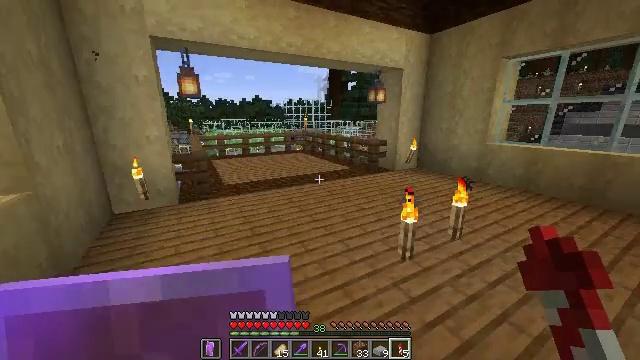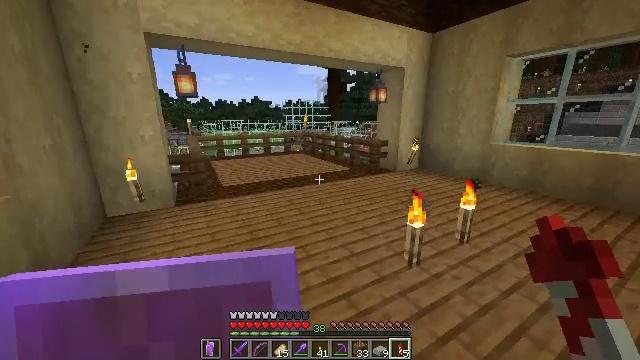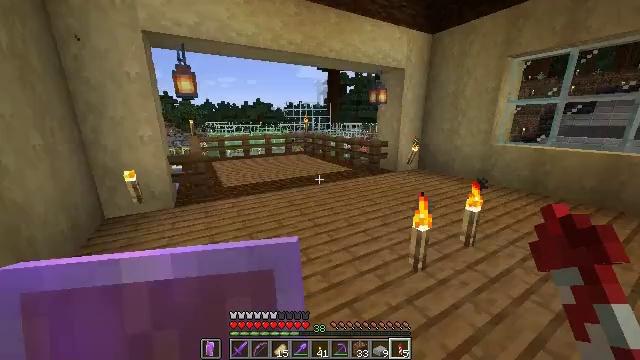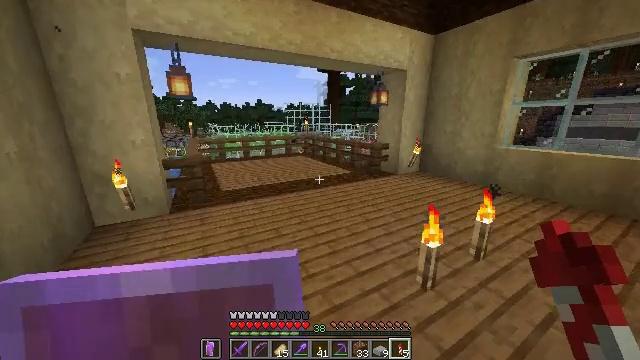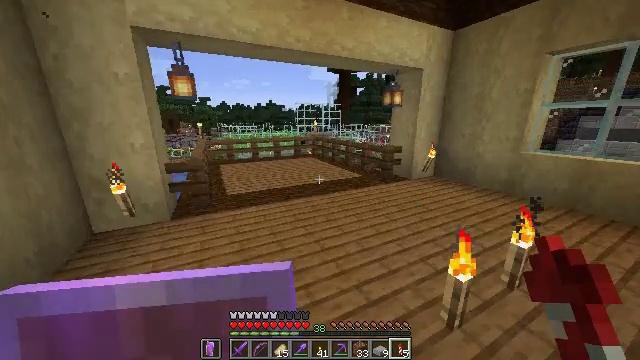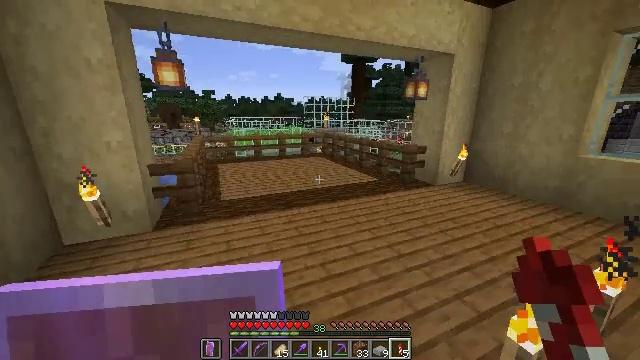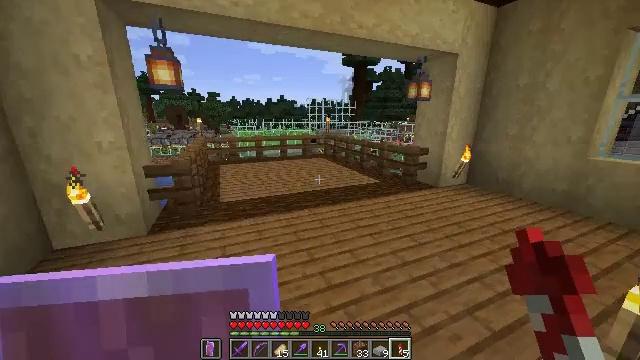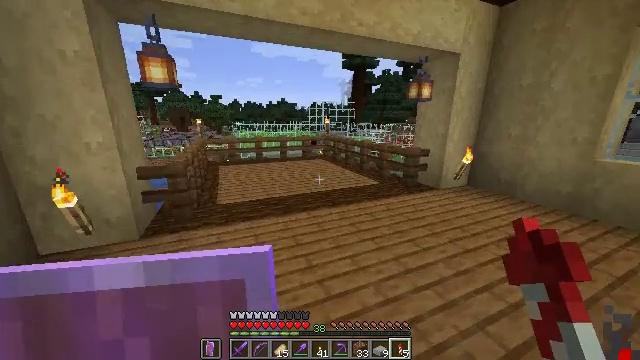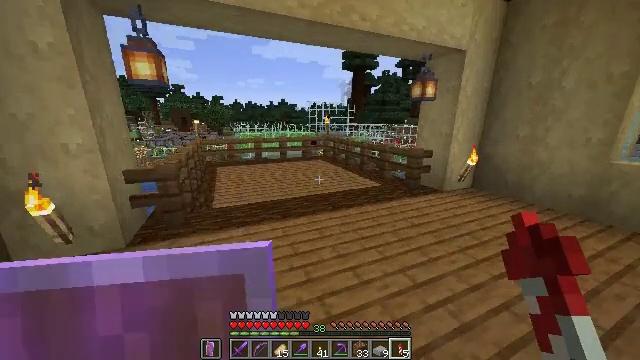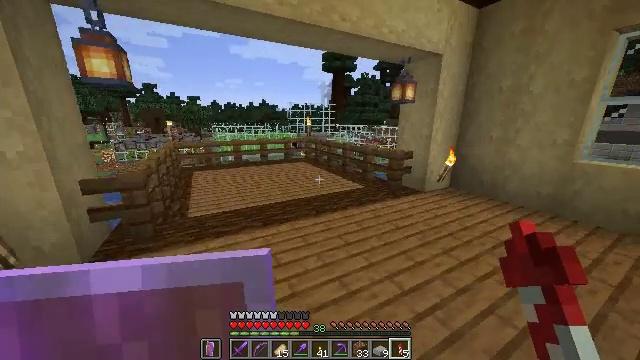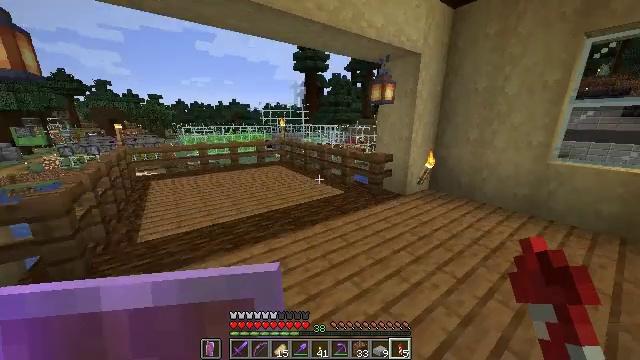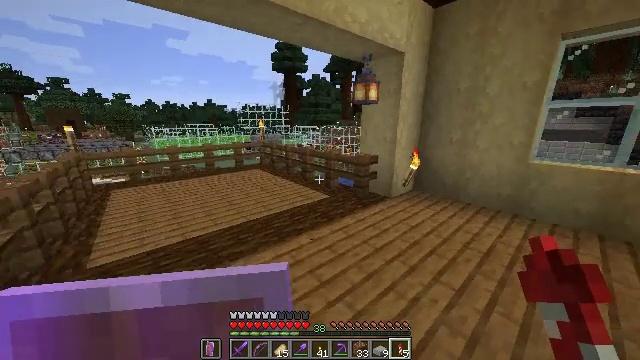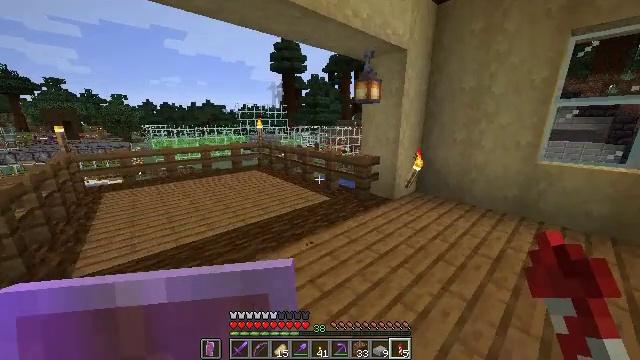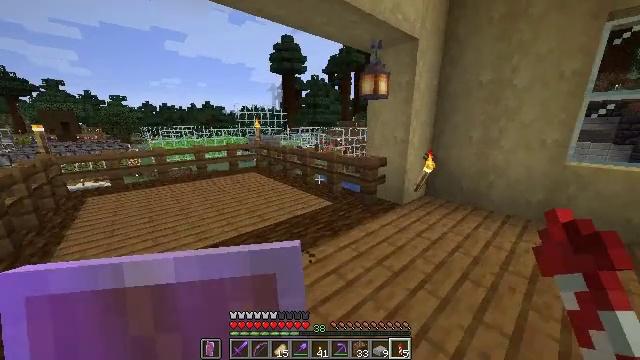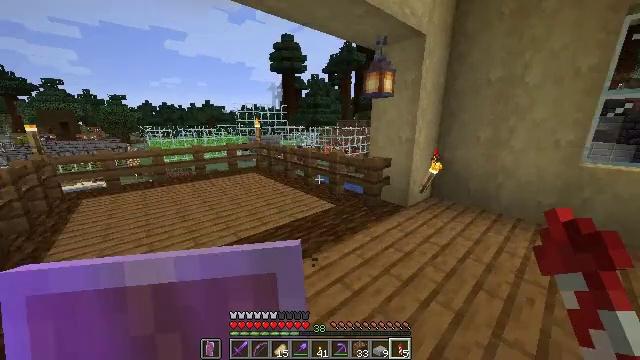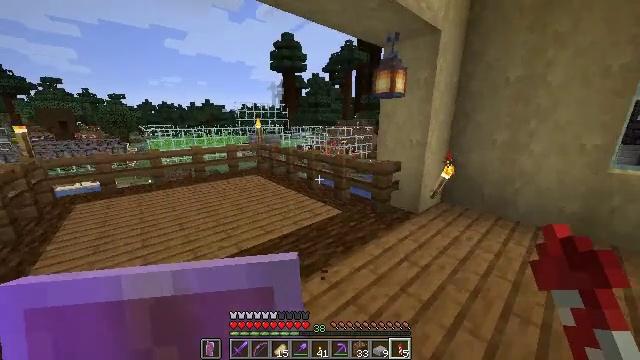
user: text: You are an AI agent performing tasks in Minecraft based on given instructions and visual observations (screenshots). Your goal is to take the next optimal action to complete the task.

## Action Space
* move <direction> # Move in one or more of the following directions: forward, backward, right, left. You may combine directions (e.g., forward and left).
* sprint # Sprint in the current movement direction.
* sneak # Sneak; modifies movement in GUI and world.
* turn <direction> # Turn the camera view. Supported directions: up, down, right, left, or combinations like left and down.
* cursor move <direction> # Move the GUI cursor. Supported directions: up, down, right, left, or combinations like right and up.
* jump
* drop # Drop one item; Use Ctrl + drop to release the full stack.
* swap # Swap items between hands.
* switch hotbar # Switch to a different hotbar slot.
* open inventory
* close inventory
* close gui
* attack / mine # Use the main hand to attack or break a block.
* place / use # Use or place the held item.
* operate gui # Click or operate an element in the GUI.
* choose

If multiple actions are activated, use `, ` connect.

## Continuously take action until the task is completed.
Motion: motion action
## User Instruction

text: Collect the podzol with your tools.
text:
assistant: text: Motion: move forward, sprint
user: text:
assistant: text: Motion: move forward, sprint
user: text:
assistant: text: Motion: move forward, sprint
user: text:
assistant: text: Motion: move forward, sprint, turn left
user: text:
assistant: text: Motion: move forward, sprint, turn left
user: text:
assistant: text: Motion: move forward, sprint
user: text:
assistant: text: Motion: move forward, sprint
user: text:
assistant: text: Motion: move forward, sprint
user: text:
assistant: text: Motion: move forward, sprint, turn right
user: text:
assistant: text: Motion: move forward, sprint, turn right
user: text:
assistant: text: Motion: move forward, sprint, turn right
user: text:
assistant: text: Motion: move forward, sprint
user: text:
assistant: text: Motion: move forward, sprint
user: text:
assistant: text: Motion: move forward and move left, sprint
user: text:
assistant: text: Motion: move forward and move left, sprint
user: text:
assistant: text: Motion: move forward and move left, sprint
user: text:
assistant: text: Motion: move forward and move left, sprint
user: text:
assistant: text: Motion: move forward and move left, sprint, turn right
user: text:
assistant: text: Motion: move forward and move left, sprint, turn right
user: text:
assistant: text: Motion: move forward and move left, sprint, turn right
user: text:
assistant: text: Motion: move forward and move left, sprint, turn right
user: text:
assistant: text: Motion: move forward and move left, sprint, turn right
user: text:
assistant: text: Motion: move forward and move left, sprint, turn right
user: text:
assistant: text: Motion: move forward and move left, sprint, turn right
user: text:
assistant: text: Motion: move forward and move left, sprint
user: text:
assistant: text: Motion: move forward and move left, sprint
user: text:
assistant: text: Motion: move forward and move left, sprint
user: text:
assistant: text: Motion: move left
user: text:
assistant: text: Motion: turn right
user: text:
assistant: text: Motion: turn right and up